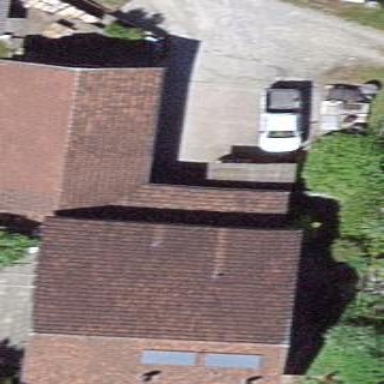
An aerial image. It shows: Building with gabled roof oriented across its structure.